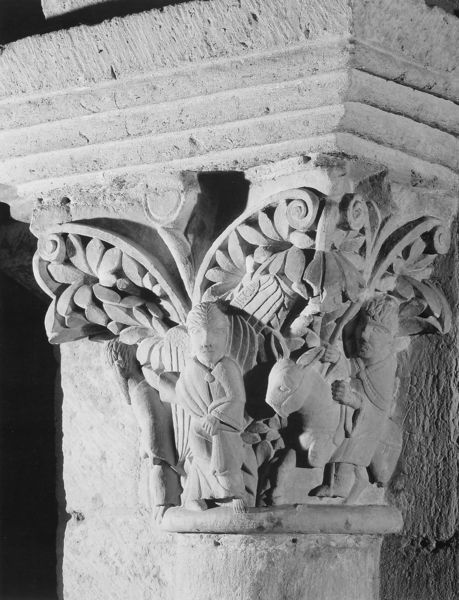
Titel: Pantheon San Isidoro von León
Standort: Léon, S. Isodoro (EU - E)
Schlagwörter: blätter, mann, umhang, weiß, blumen, marmor, männer, pfeiler, schwarz, säule, zeichnung, blüten, stein, kirche, pflanzen, brosche, esel, pferd, reiter, engel, ritt, sattel, italien, ornamente, ring, flucht, foto, architrav, kapitell, gesims, voluten, sandstein, jesus, antik, griechisch, blattwerk, mönch, halfter, gips, maria, rillen, römisch, geburt, gebälk, romanisch, muttergottes, architrab